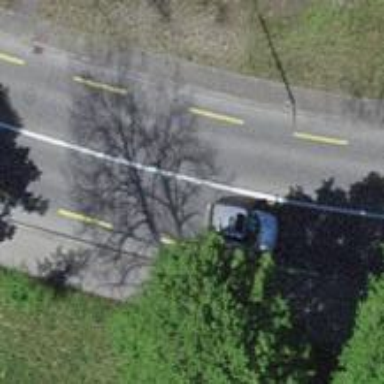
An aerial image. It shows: Secondary road with asphalt surface and dedicated cycle lane.